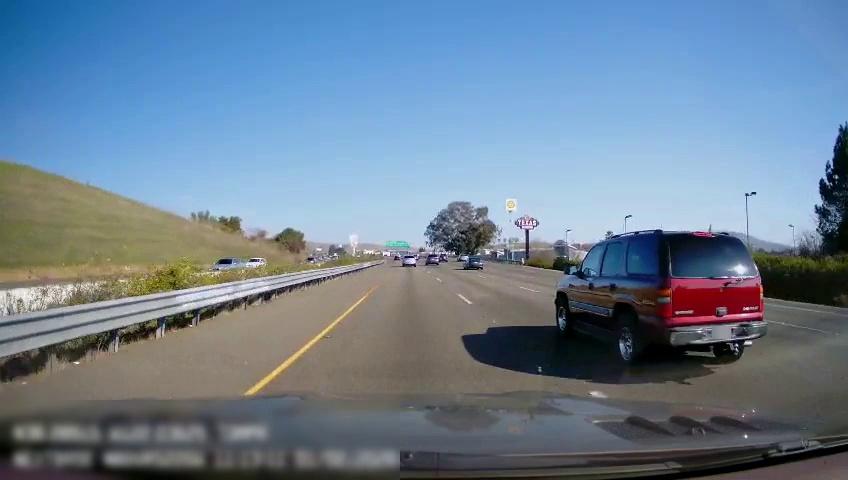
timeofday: Day
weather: Sunny
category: Drivable Space
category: Drivable Space
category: Vehicles | Car
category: Vehicles | Car
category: Vehicles | Car
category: Vehicles | Car
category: Vehicles | Car
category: Vehicles | Car
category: Vehicles | SUV
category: Vehicles | SUV
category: Vehicles | SUV
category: Lanes | Alternate Lane
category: Lanes | Current Lane
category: Lanes | Current Lane
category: Lanes | Alternate Lane
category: Lanes | Alternate Lane